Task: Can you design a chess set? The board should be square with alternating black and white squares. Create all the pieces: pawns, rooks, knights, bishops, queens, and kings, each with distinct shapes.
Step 1583:
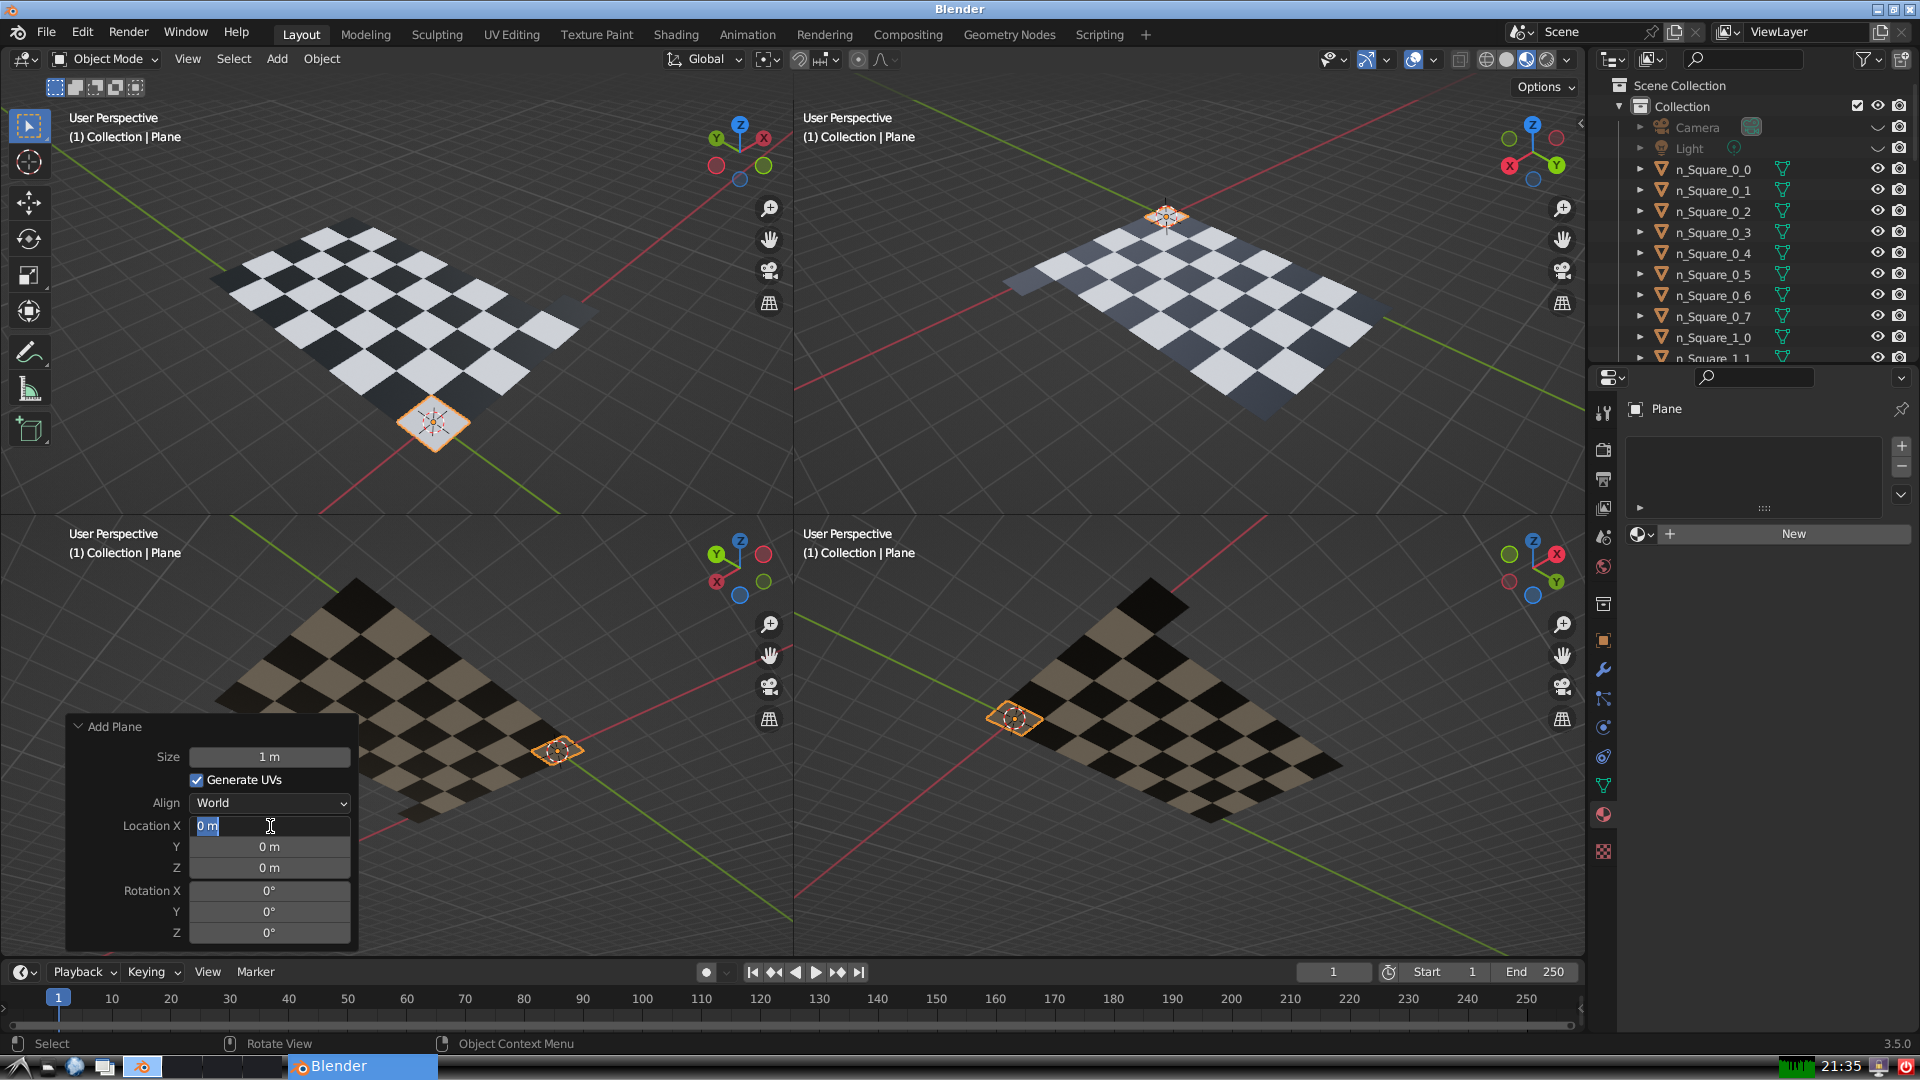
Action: input_text: 5.0